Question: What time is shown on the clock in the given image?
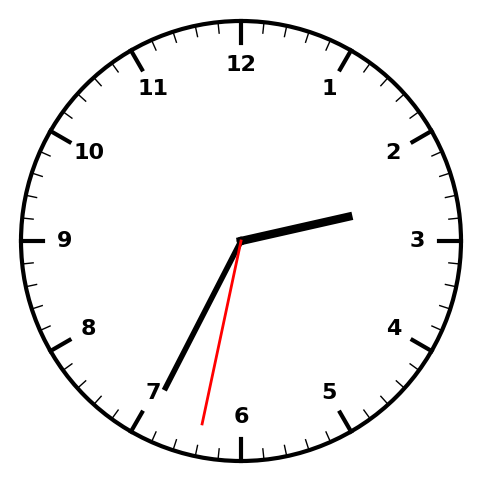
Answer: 02:34:32